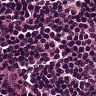
Metastatic tissue present: no